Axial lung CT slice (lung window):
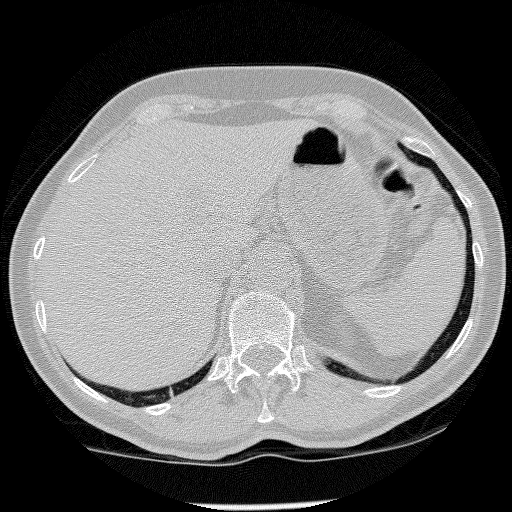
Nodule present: no